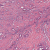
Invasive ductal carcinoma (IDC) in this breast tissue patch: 1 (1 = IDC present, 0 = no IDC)